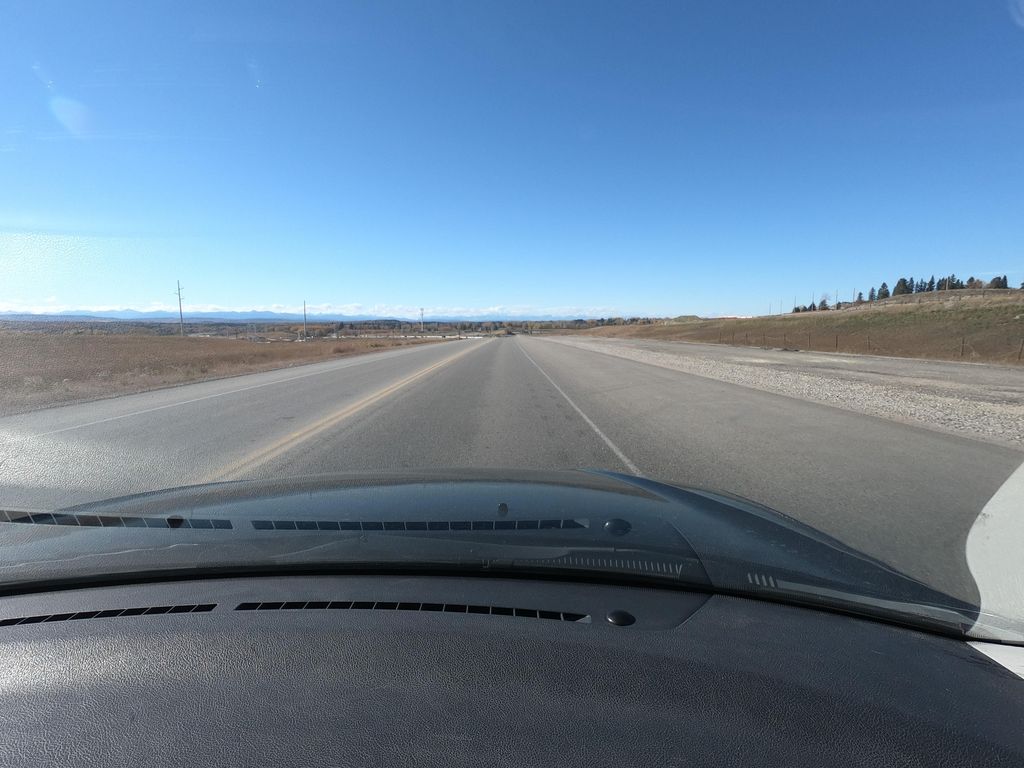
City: calgary